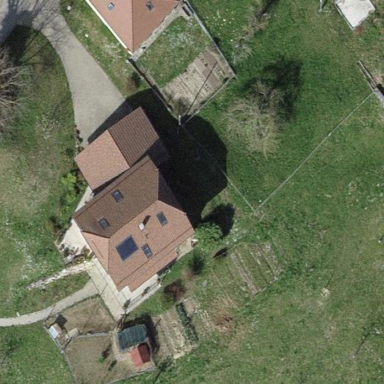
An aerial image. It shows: Simple house.